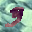
Label: 3